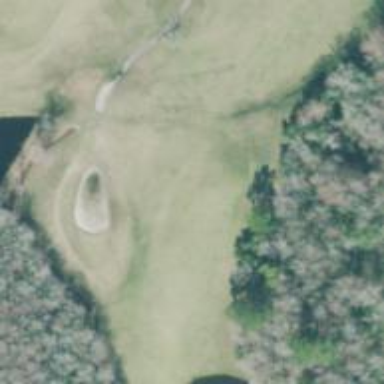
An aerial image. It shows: View of golf hole.